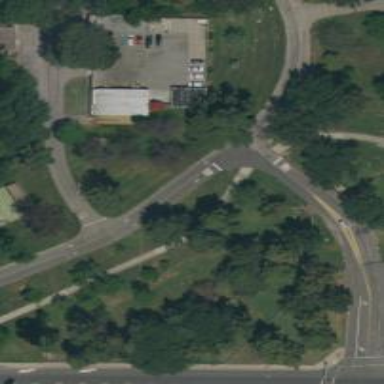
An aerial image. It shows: Stop road.